I will show an image sequence of human cooking. I have annotated the images with numbered circles. Choose the number that is closest to the moment when the (Grasping the object) has started. You are a five-time world champion in this game. Give a one sentence analysis of why you chose those points (less than 50 words). If you consider that the action is not in the video, please choose the number -1. Provide your answer at the end in a json file of this format: {"points": []}
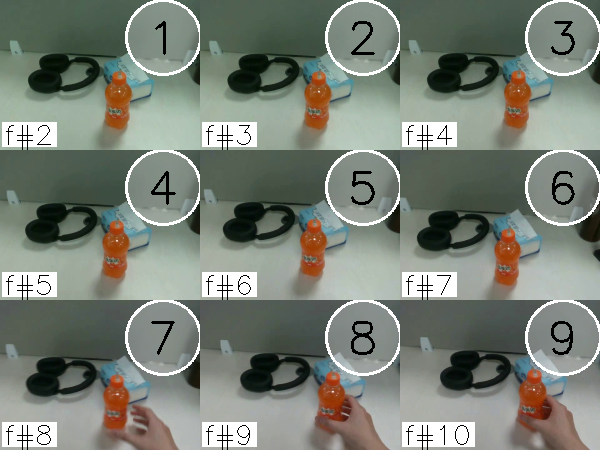
Frame 9 shows the clearest moment of hand-object contact.
{"points": [9]}